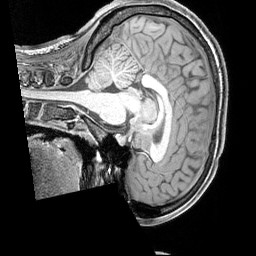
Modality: T1w
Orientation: sagittal
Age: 21
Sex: female
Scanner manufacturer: siemens
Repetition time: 2.3 s
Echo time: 0.00226 s